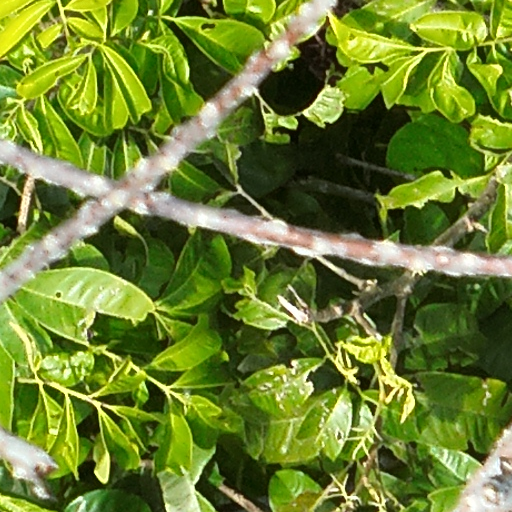
Species: Trichilia tuberculata
GBIF accepted scientific name: Trichilia tuberculata
Crown area (m\u00b2): 166.655